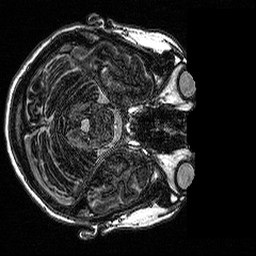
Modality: MP2RAGE
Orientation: axial
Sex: female
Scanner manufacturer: siemens
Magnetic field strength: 3 T
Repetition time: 5 s
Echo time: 0.00292 s